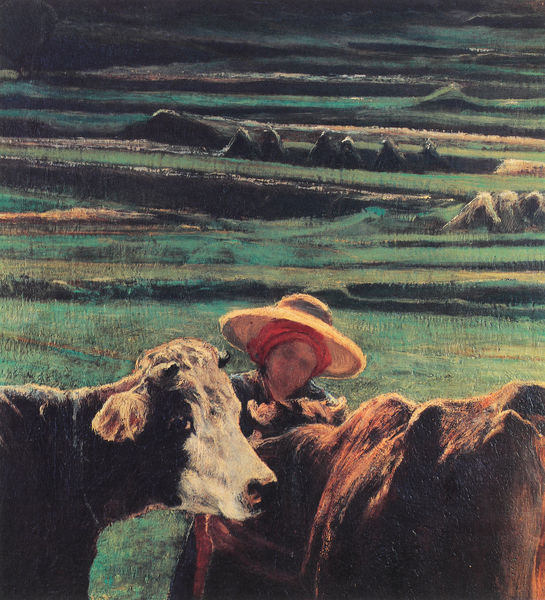
Titel: Alla stanga
Künstler: Giovanni Segantini
Institution: Rom, Galleria Nazionale d’Arte Moderna
Schlagwörter: blau, gemälde, himmel, kopf, meer, weiß, wolken, grün, landschaft, braun, frau, hut, licht, nacht, rücken, schwarz, szene, rot, tuch, wiese, malerei, gesicht, dämmerung, horizont, kühe, vieh, weide, weite, auge, ohren, fell, bäuerin, heu, berge, kuh, rind, kopftuch, sonnenhut, bauer, rinder, helligkeit, heuhaufen, frieden, schnauze, maul, hörner, ochsen, hirtin, gehörn